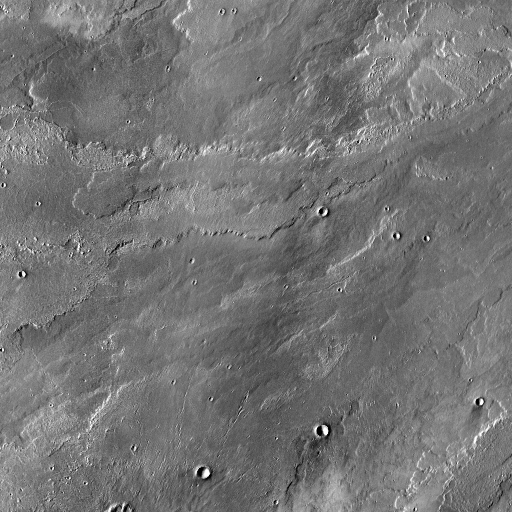
Crater classes present: Background, Other